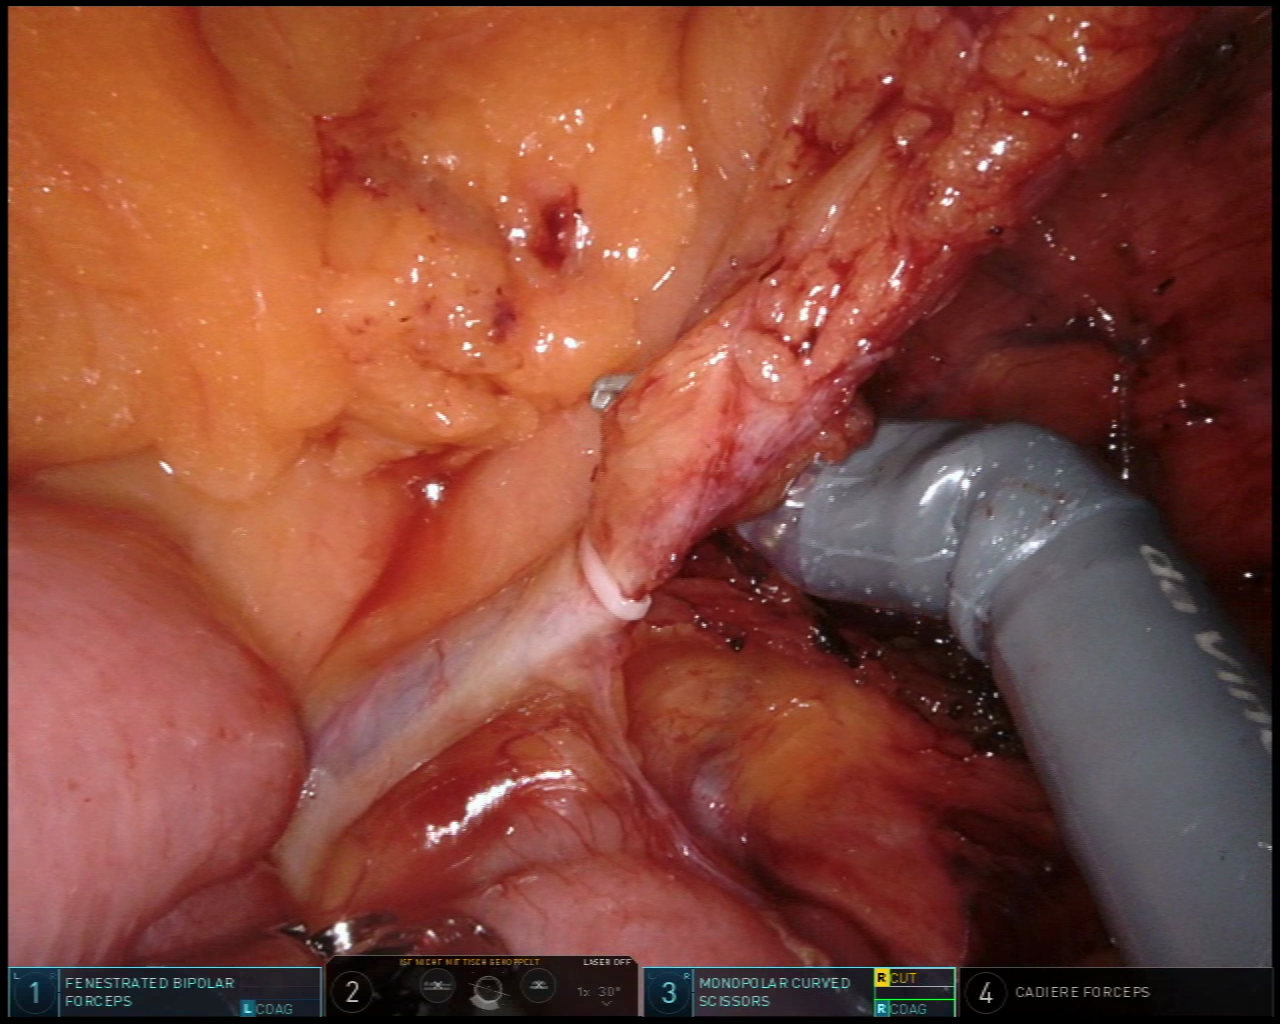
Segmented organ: intestinal_veins
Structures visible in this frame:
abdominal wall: no
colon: no
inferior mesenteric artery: no
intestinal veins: yes
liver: no
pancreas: no
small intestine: yes
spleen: no
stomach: no
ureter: no
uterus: no
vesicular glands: no